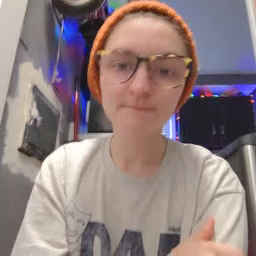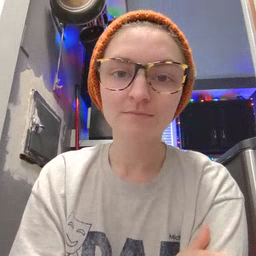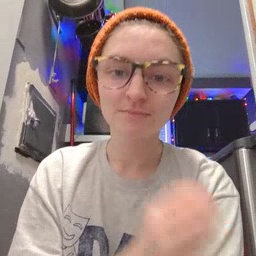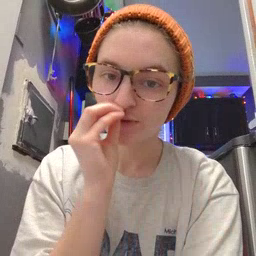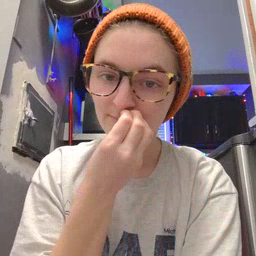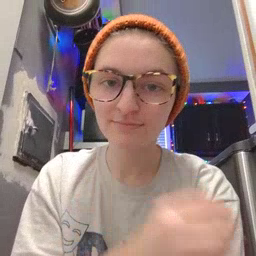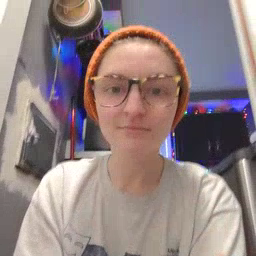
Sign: flower